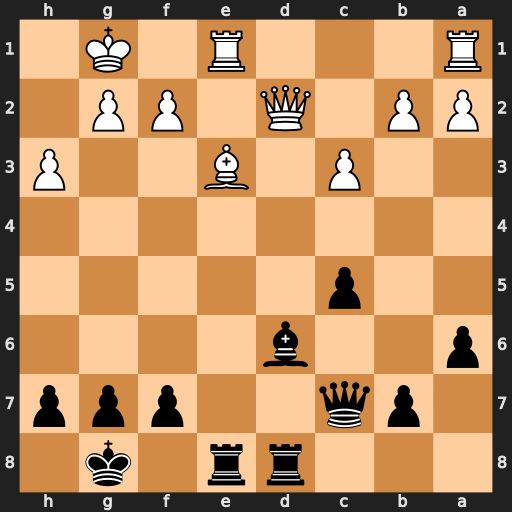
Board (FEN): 3rr1k1/1pq2ppp/p2b4/2p5/8/2P1B2P/PP1Q1PP1/R3R1K1
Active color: b
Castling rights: -
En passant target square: -
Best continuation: Bh2+ Kh1 Rxd2